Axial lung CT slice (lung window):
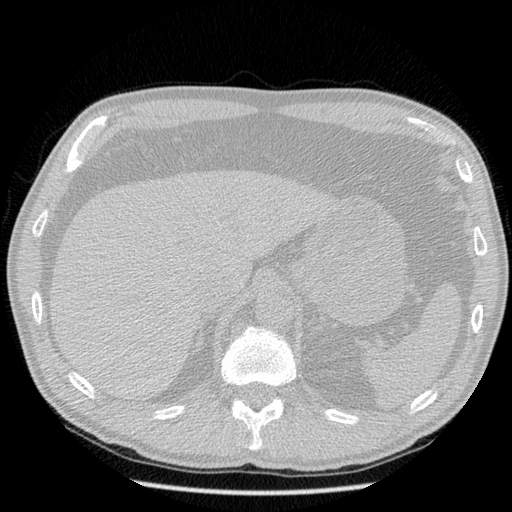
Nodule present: no